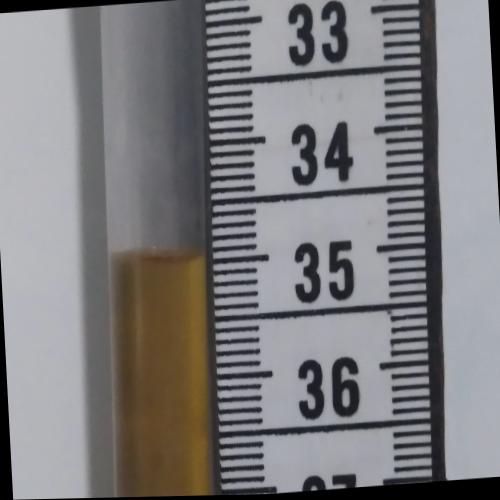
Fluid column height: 34.9 cm